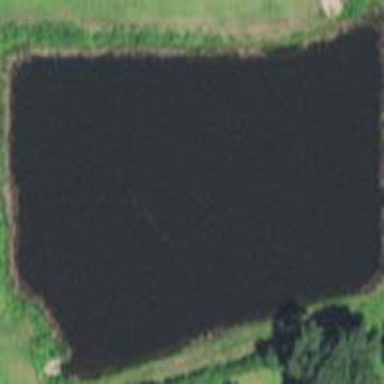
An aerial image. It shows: Peaceful pond surrounded by nature.